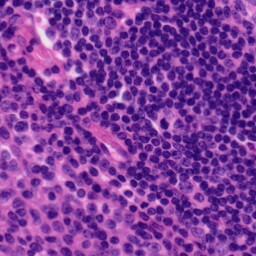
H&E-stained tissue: Tonsil